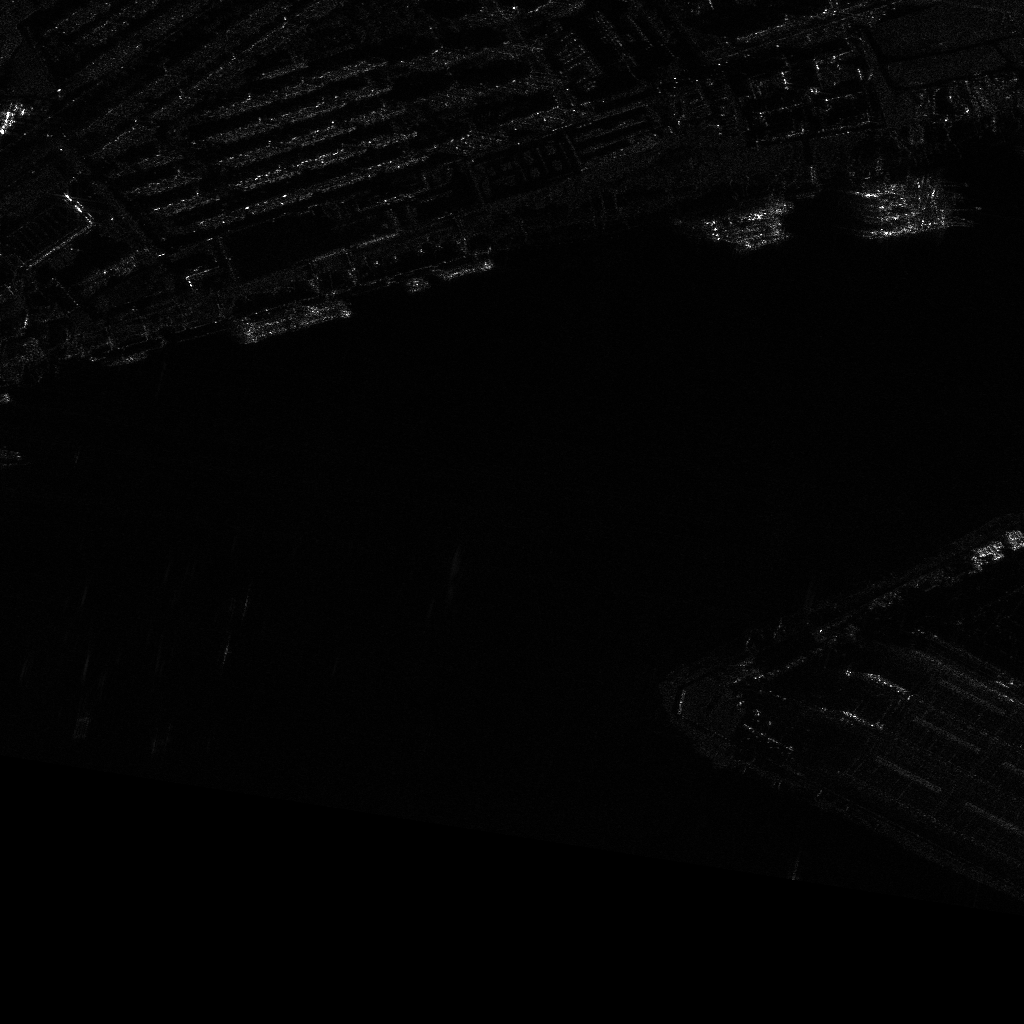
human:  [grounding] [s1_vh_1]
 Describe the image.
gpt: In the satellite image, there is  <ref>1 medium dredger </ref> <box>[[27, 25, 30, 37, 77]]</box> located at left,  <ref>7 medium container </ref> <box>[[72, 17, 73, 25, 74], [72, 19, 74, 25, 74], [73, 20, 74, 26, 73], [86, 14, 87, 21, 81], [87, 16, 88, 22, 83], [87, 17, 89, 24, 79], [88, 19, 89, 26, 80]]</box> located at top right.